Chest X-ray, PA view. Patient: 62 years old, sex F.
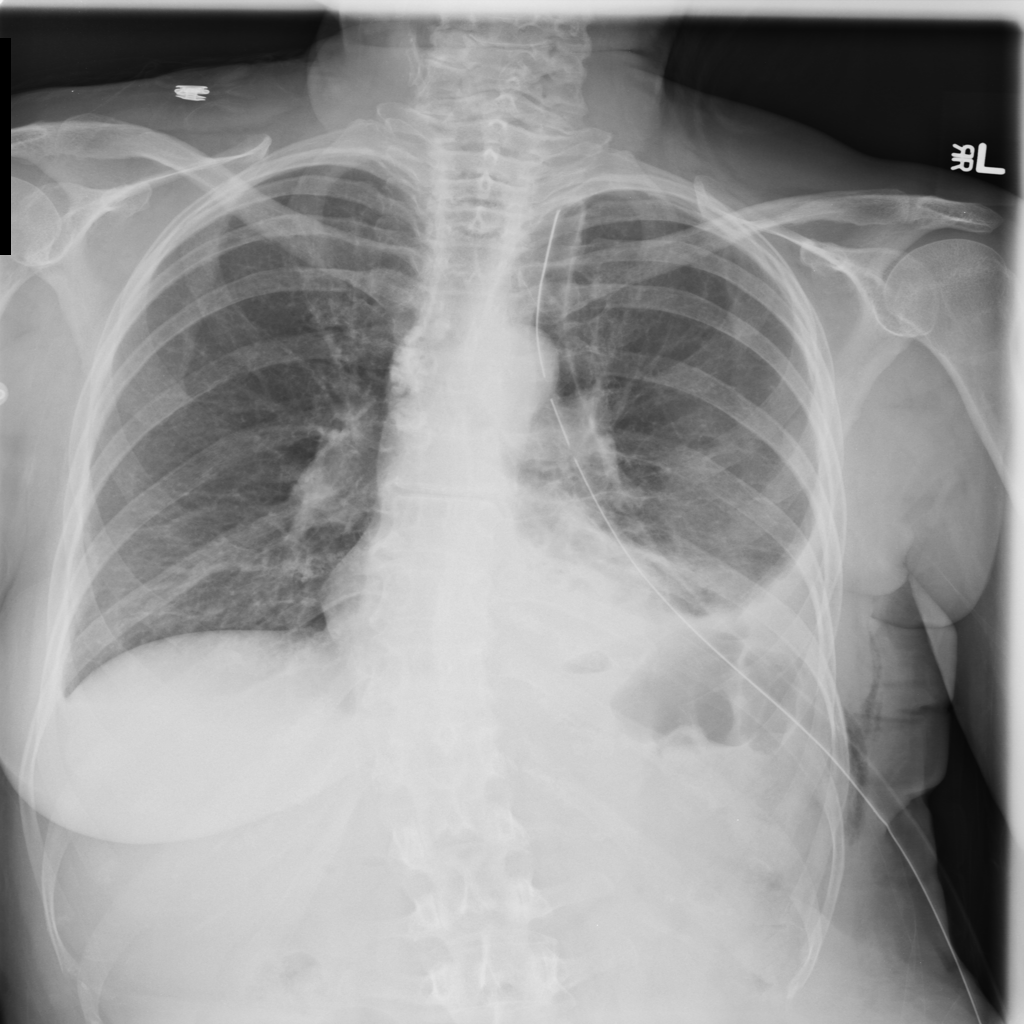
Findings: Consolidation